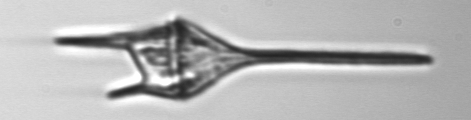
Label: Tripos_lineatus